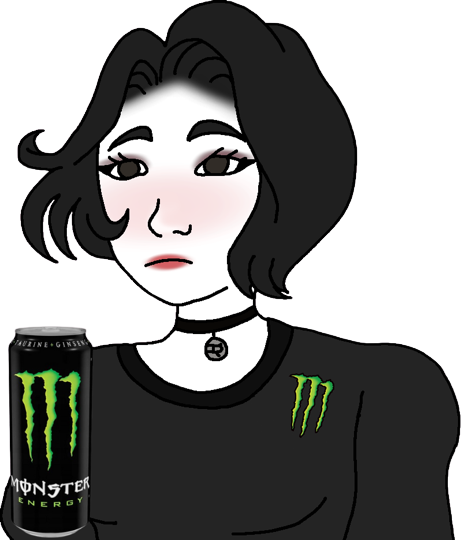
Label: 5_Doomer_Girl